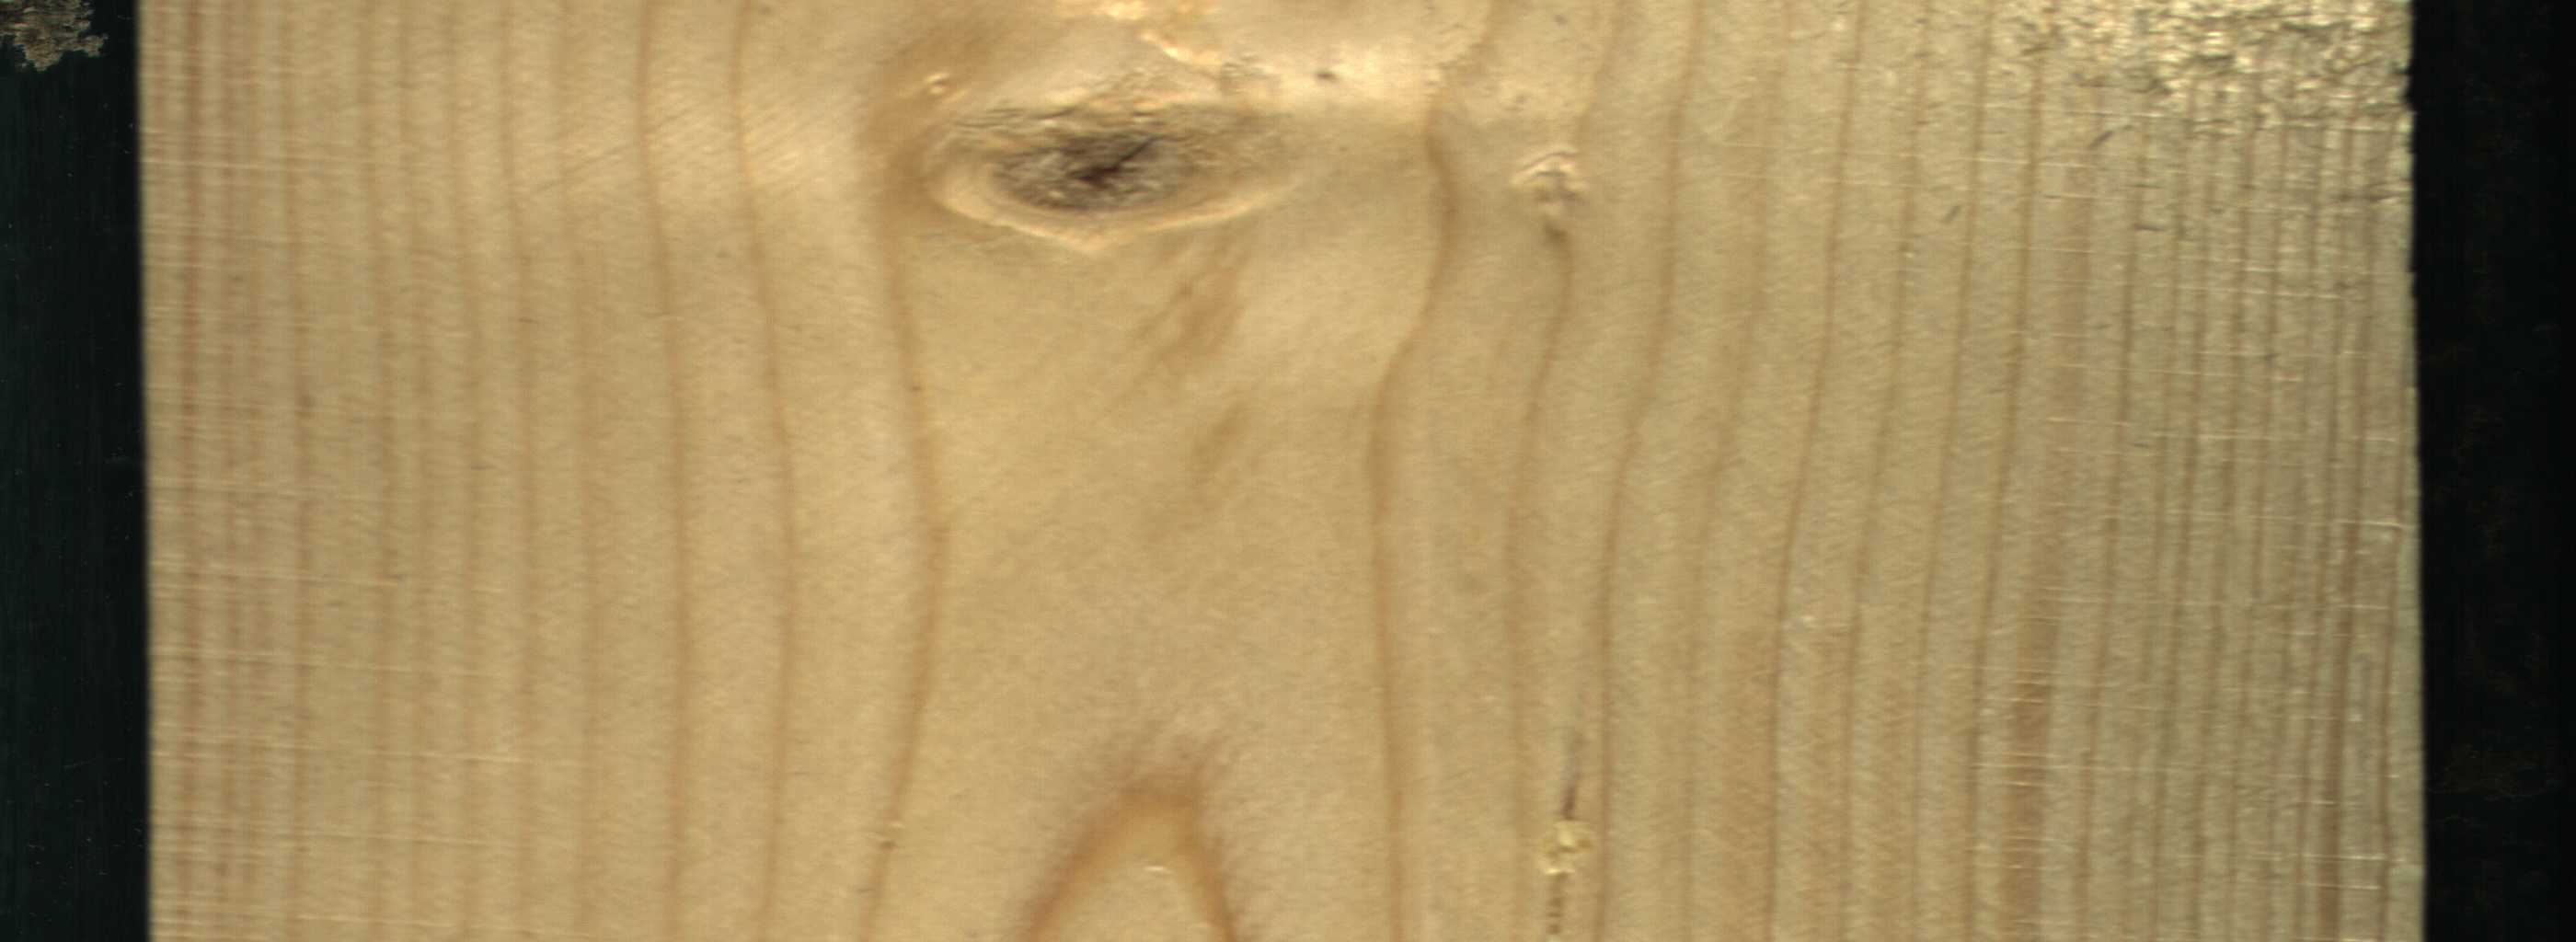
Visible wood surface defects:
resin
knot_with_crack